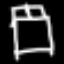
Label: bed